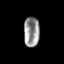
Tissue: skin
Cell type: Epithelial cells
Senescence score: 0.2518
Nuclear area (px): 464
Mean DAPI intensity: 148.627